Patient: sex M, age 36
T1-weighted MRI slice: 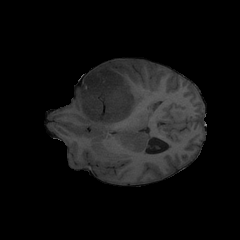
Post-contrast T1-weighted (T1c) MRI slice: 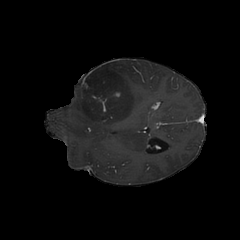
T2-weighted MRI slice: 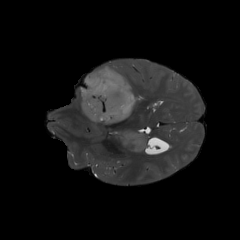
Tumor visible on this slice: yes
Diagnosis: Glioblastoma, IDH-wildtype
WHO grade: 4